Interaction volume radius: 5 \u00c5
Interaction volume height: 40 \u00c5
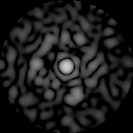
Disorder parameter: 0.8265